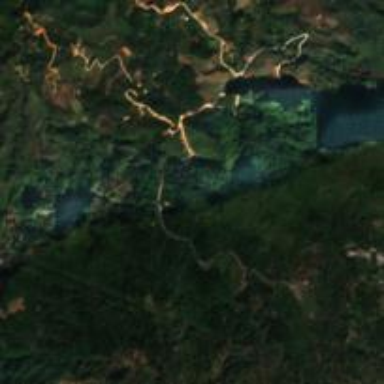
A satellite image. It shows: Trunk highway.